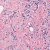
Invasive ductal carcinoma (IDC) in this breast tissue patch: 1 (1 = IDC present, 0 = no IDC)